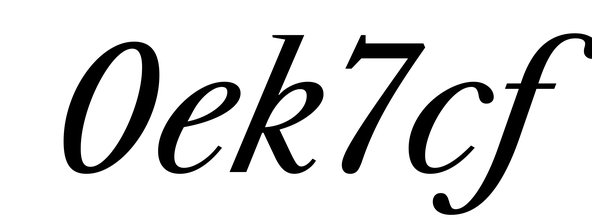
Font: LibreCaslonText-Italic_Italic